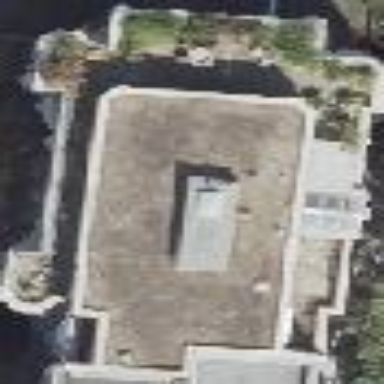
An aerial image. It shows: Apartment building with flat roof.